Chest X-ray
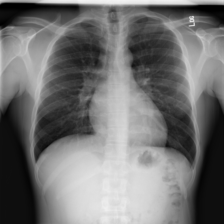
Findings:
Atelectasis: negative
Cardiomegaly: negative
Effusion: negative
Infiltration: negative
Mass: negative
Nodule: negative
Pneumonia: negative
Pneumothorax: negative
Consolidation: negative
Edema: negative
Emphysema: negative
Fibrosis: negative
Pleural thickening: negative
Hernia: negative